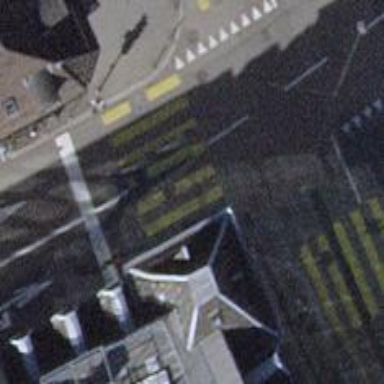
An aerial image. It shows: Road with traffic signals and zebra crossing. The crossing markings are zebra.